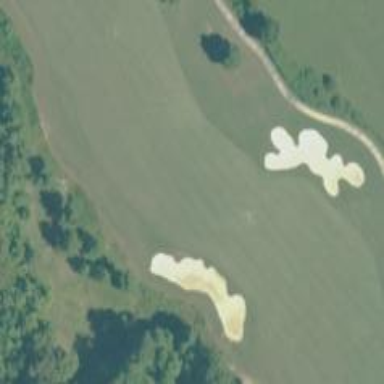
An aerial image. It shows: View of golf hole.